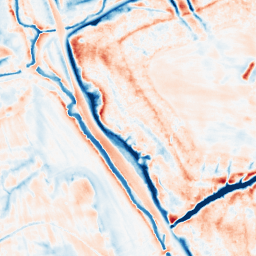
Category: multiscale
Decomposition family: dog_multiscale
Decomposition parameters: sigma_ratio: 1.6
n_scales: 5
base_sigma: 0.5
Upsampling method: sinc_hamming
Upsampling parameters: scale: 4
kernel_size: 16
Upsampling scale: 4